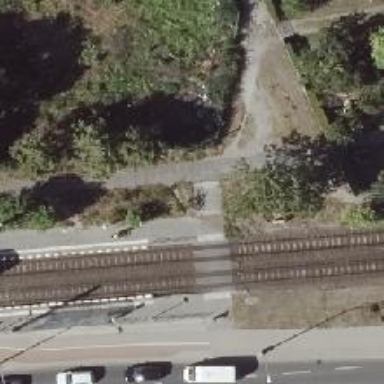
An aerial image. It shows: Uncontrolled tram railway crossing.